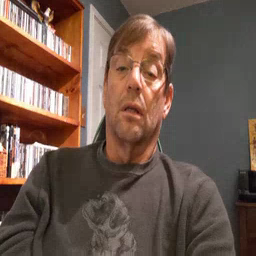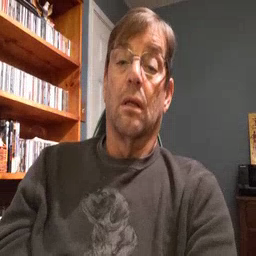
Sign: later